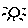
Label: sun